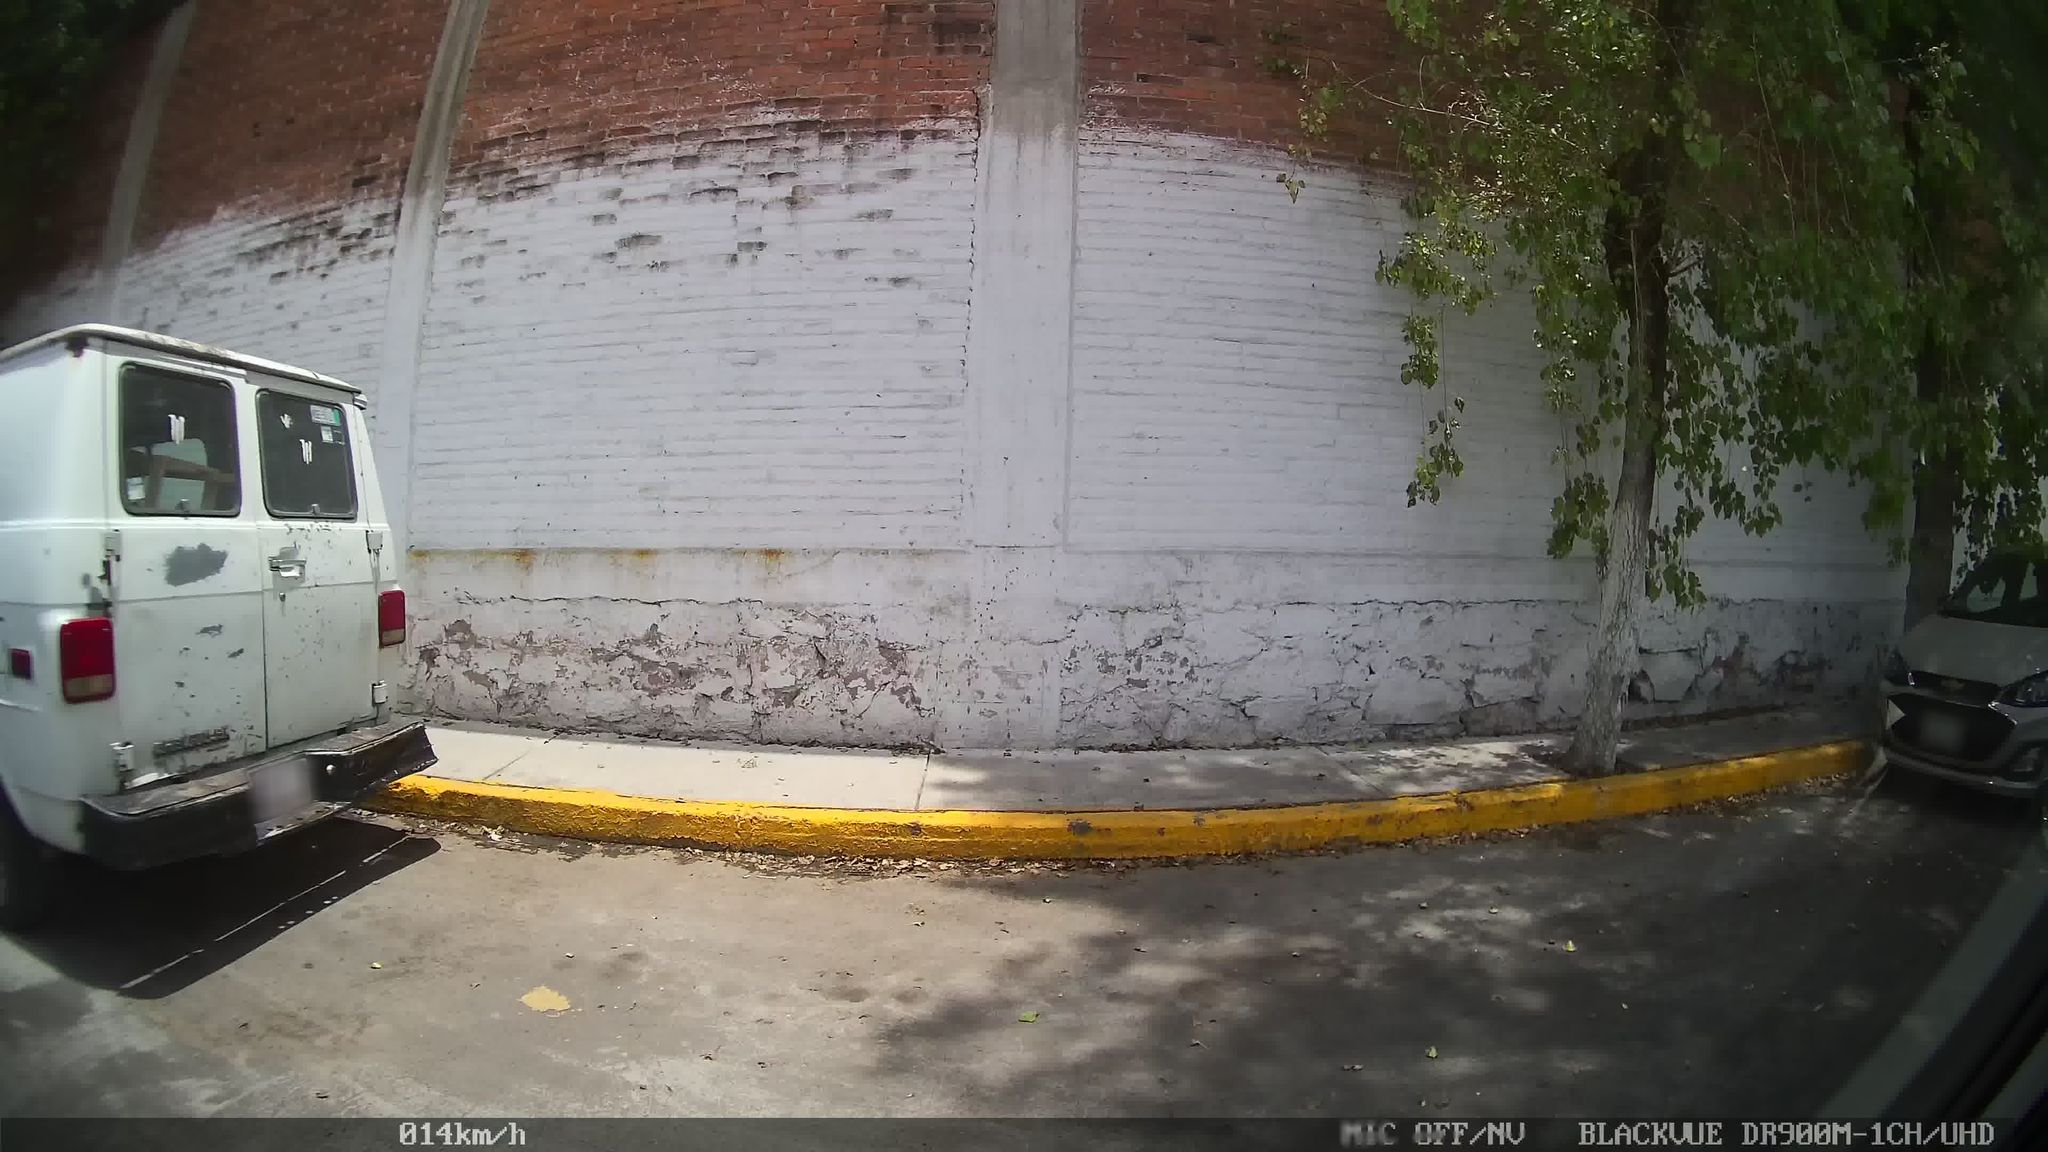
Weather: snowy
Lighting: day
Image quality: slightly poor
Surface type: driving surface
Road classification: residential
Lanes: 1
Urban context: urban centre
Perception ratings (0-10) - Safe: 3.44, Lively: 2.04, Beautiful: 5.29, Boring: 1.77, Depressing: 5.17, Wealthy: 1.43